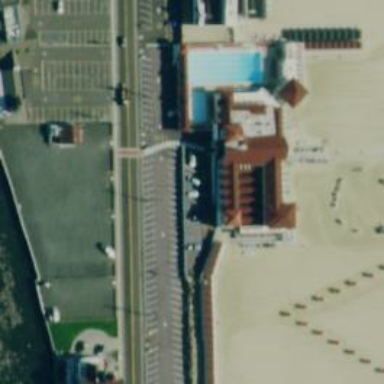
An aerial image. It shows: Beach resort.